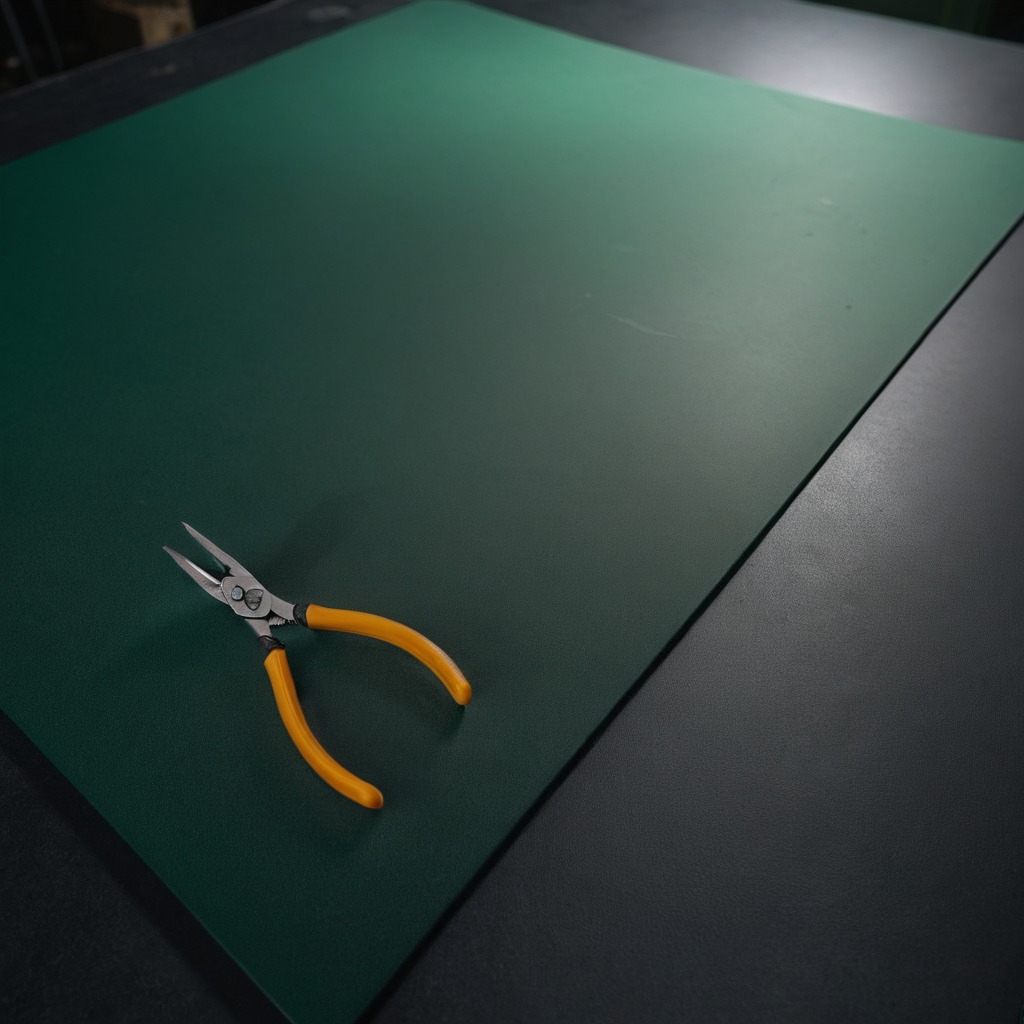
A plier lying on a clean granite tabletop covered with a green rubber mat inside a workshop at night dim ambient light soft shadows worn but beneath the mat